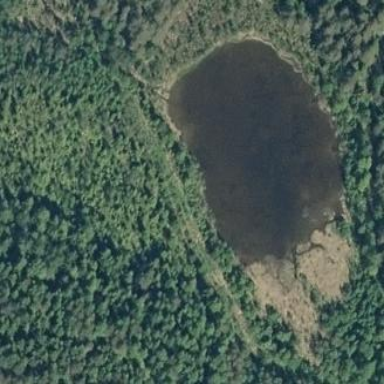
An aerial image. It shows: Beautiful lake surrounded by nature.